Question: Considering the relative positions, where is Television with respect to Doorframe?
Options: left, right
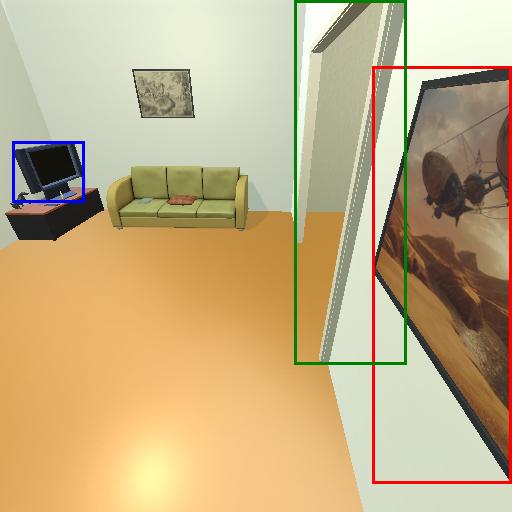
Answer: left